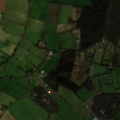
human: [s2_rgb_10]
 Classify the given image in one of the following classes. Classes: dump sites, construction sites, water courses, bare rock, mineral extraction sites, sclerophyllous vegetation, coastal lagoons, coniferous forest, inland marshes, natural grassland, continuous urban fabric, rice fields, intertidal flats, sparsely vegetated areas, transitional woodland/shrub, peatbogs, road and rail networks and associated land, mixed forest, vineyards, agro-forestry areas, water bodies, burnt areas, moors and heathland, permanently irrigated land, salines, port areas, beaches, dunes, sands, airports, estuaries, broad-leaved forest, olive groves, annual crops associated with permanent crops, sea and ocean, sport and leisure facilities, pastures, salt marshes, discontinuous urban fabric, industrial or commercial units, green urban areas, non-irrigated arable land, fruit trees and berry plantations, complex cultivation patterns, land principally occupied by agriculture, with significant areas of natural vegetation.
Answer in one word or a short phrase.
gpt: pastures, mixed forest